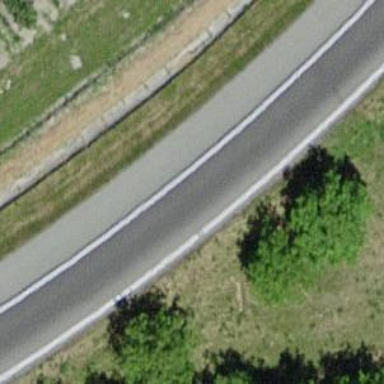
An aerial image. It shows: Asphalt motorway link.